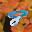
Label: 8